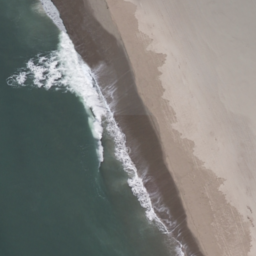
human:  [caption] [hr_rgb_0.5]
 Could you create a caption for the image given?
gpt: Waves beat the beach and throw up white foams .

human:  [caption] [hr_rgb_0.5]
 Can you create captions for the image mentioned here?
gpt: Waves slapping a white sand beach .

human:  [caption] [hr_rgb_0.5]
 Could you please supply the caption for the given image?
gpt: Waves slapping a white sand beach and throwing up white foams .

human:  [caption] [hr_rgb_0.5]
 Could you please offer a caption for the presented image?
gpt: This is a beach with blue sea and white sands .

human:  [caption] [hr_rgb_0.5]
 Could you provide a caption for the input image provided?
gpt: This is a beach with violent waves .